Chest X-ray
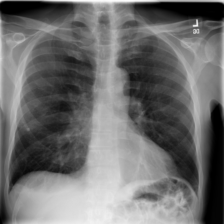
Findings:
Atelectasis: negative
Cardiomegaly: negative
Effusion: negative
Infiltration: negative
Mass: negative
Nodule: negative
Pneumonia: negative
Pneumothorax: negative
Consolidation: positive
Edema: negative
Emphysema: negative
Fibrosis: negative
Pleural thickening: negative
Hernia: negative